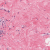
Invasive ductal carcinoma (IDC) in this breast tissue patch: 0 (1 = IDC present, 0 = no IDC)